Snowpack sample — Snodgrass Mountain, Crested Butte, Colorado (2/4/25, 12:06 PM MST)
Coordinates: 38.923, -106.968
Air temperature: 35 °F
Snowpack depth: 80 cm
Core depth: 20 cm
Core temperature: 33.8 °F
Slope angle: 14°, slope face: 78°
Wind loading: low
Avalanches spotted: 0
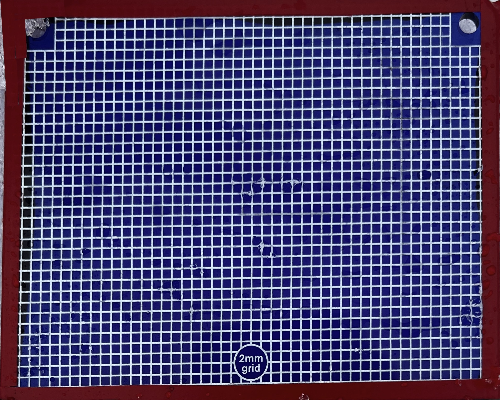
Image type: profile
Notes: No avalanches nearby, unusually warm weather for the last month reported by residents, Collected 25 yards from treeline